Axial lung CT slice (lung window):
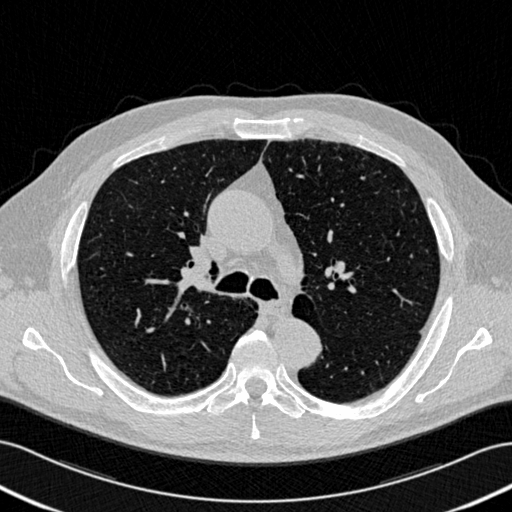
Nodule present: no